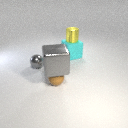
small brown rubber sphere below large gray metal cube